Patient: sex M, age 64
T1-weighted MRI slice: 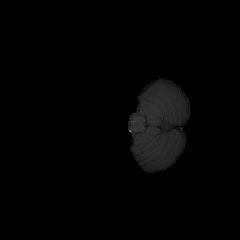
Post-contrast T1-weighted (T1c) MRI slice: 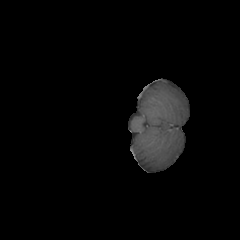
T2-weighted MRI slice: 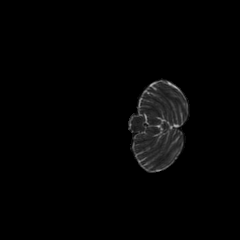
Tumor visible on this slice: no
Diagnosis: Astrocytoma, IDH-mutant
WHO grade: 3